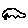
Label: car